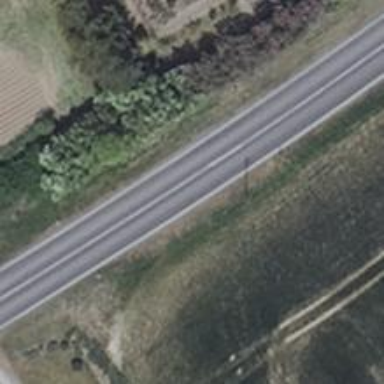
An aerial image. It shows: Secondary road with asphalt surface.